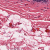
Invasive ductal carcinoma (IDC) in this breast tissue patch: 0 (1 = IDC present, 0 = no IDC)